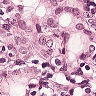
Metastatic tissue present: yes